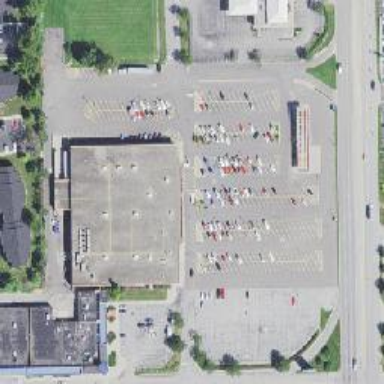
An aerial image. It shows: Supermarket.